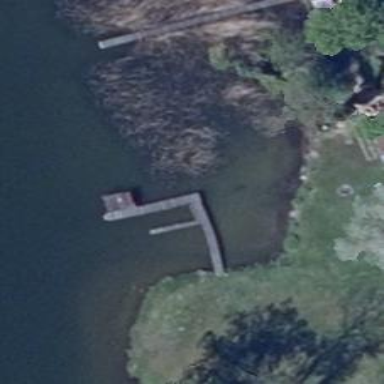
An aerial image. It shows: Man-made pier.